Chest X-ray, PA view. Patient: 66 years old, sex F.
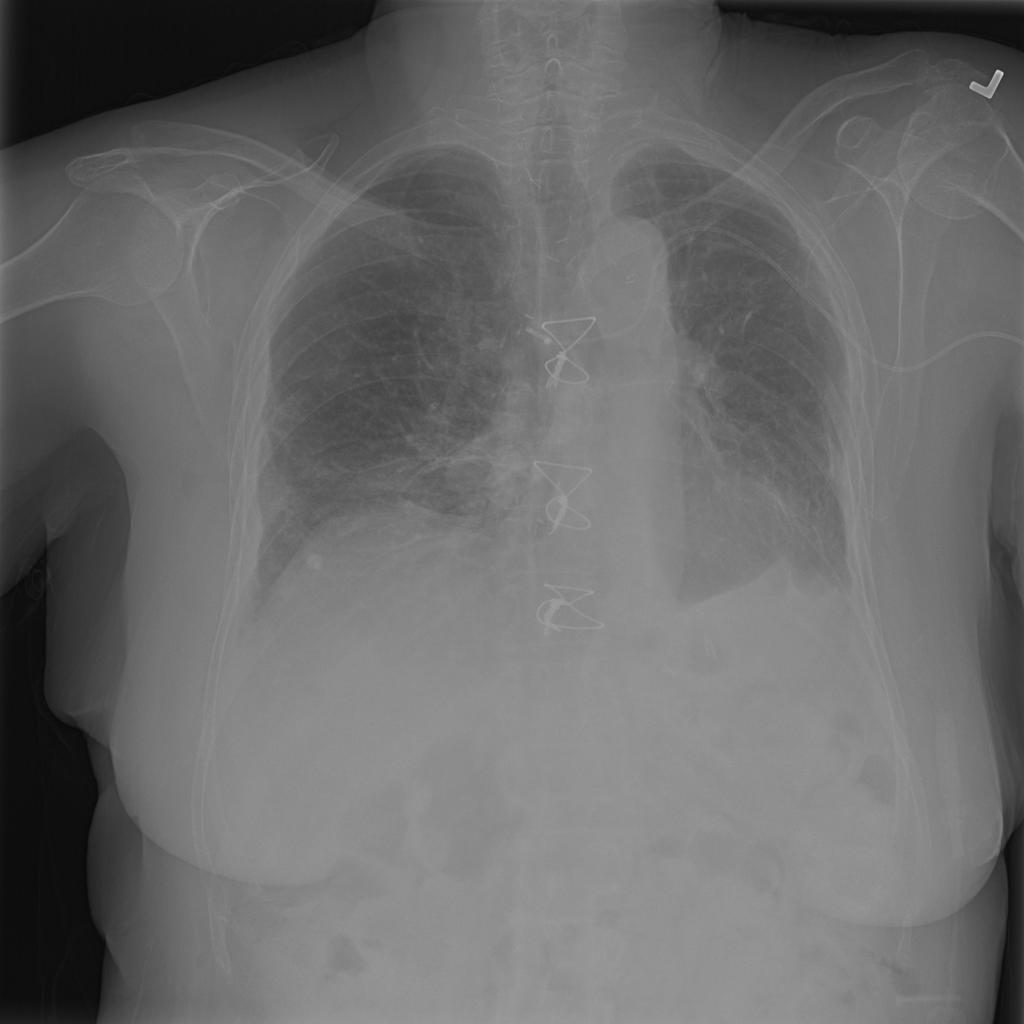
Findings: Effusion